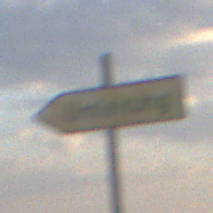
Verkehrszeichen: UmleitungswegweiserLinksweisend
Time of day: SunriseSunset
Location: Outdoor (Nature)
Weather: PartlyCloudy
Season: NotSpecified
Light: Natural